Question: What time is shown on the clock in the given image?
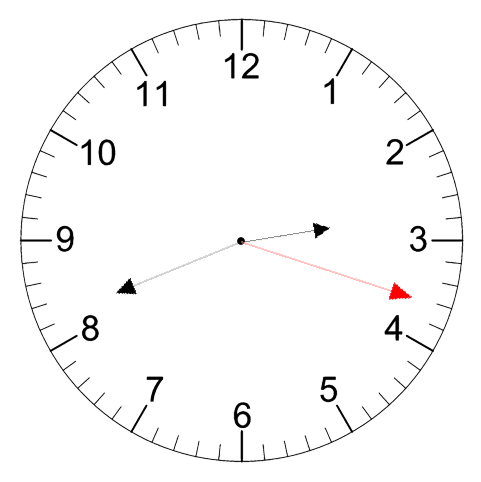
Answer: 02:41:18